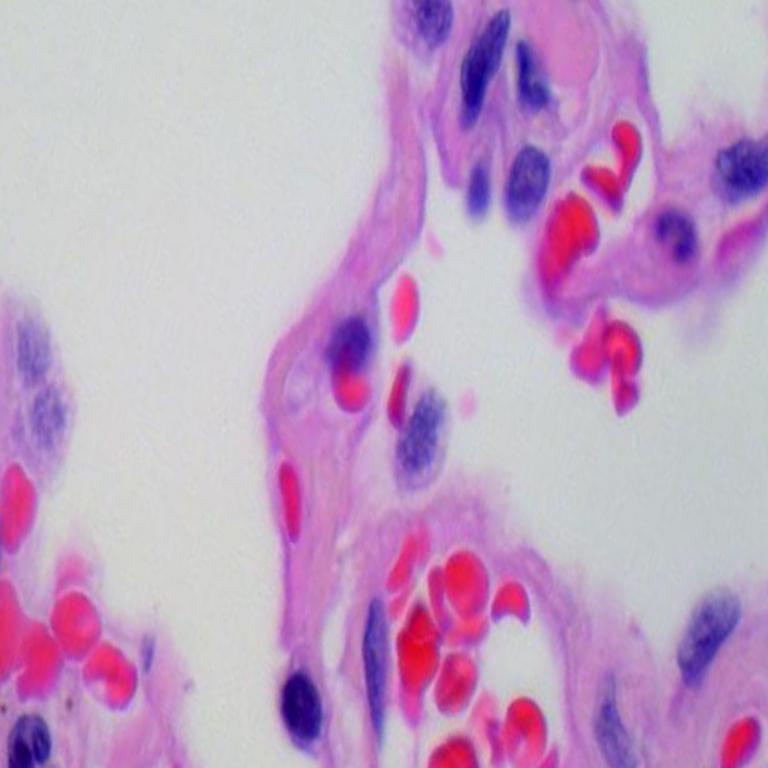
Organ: lung
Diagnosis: benign